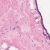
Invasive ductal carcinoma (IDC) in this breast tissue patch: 0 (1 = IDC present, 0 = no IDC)